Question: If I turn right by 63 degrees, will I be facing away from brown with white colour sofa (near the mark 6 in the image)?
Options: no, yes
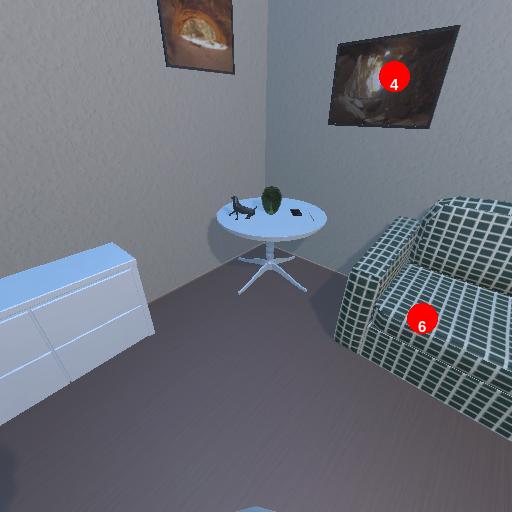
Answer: no